Field crop: tomato
Growth stage: 1
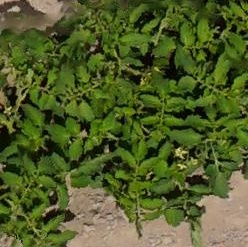
Species: tomato